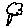
Label: tree